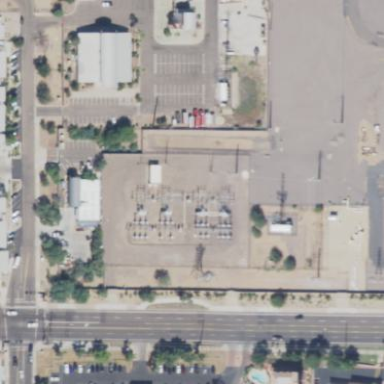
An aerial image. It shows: Outdoor power substation enclosed by fence. The substation operates at the transmission level.